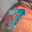
Label: 7